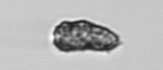
Label: Pseudochattonella_farcimen